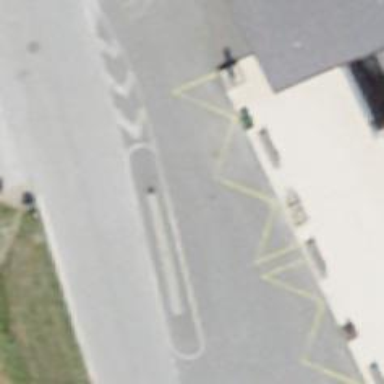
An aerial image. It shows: Bus stop with platform for public transport.